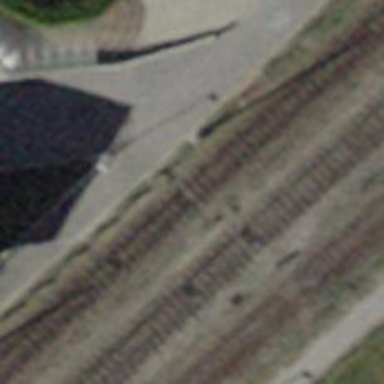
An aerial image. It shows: Railway switch.